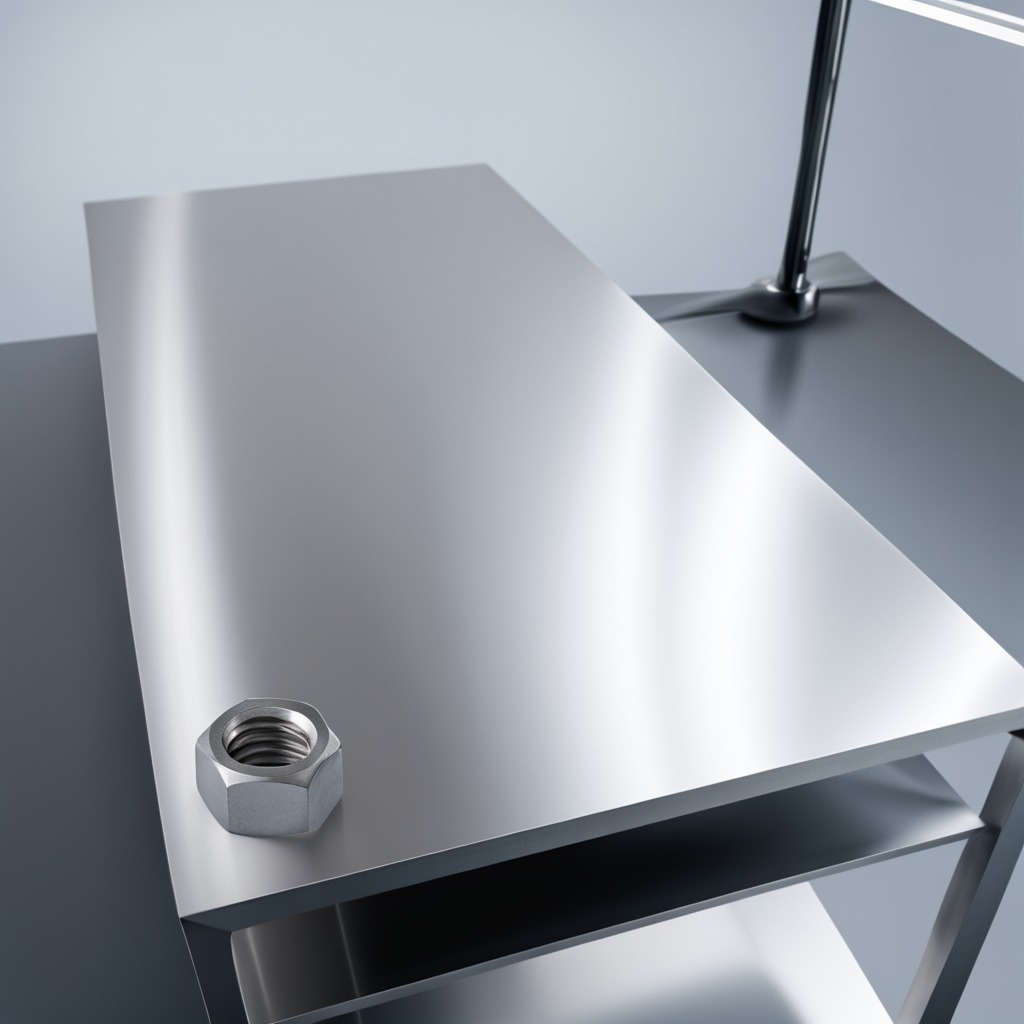
A metal nut is lying on the stainless steel table.